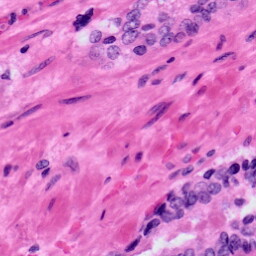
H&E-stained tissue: Prostate